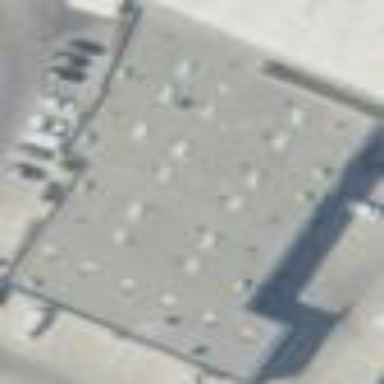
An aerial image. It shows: Warehouse.